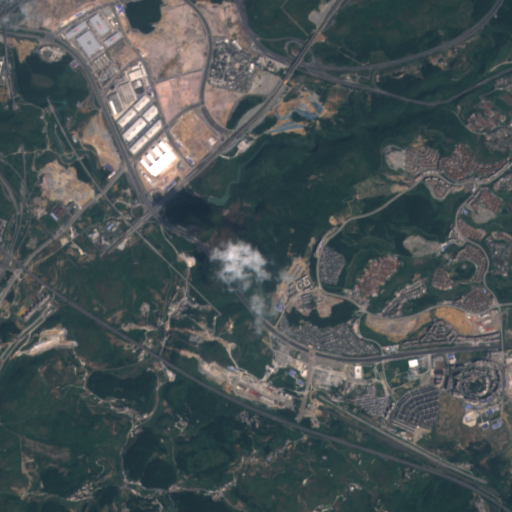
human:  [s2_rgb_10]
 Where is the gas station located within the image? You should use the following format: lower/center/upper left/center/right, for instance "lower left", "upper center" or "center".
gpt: The gas station is located in the lower right of the image.
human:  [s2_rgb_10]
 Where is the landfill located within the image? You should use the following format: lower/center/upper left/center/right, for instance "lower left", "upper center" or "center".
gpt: The landfill is located in the center right of the image.
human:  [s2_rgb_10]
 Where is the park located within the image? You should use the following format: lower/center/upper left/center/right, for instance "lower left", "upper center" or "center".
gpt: The park is located in the lower right of the image.
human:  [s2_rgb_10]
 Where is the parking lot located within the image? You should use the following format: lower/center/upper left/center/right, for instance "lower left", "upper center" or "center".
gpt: The parking lot is located in the upper right of the image.
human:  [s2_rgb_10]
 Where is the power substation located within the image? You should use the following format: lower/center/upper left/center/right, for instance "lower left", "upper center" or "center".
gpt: The power substation is located in the lower right of the image.
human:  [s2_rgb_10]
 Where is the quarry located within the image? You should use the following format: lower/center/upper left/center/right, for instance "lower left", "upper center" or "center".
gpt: There is no quarry in the image.